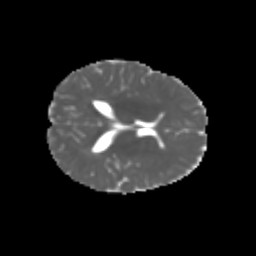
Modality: MD
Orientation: axial
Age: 6
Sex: female
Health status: healthy